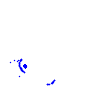
Particle: proton